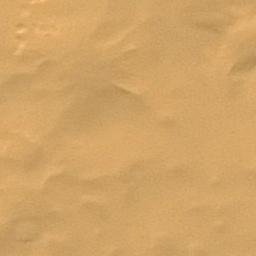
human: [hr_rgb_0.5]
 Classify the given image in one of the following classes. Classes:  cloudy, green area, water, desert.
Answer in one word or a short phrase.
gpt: desert